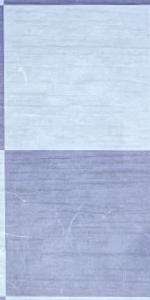
Label: Empty